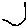
Label: moon